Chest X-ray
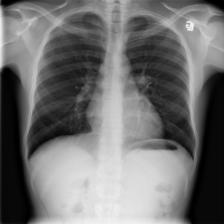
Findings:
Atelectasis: negative
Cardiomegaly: negative
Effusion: negative
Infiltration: negative
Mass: negative
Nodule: negative
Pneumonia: negative
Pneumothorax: negative
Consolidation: negative
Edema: negative
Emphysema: negative
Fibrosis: negative
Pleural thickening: negative
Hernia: negative